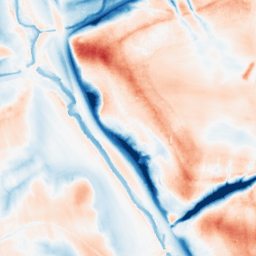
Category: trend_removal
Decomposition family: local_polynomial
Decomposition parameters: window_size: 51
degree: 3
Upsampling method: sinc_hamming
Upsampling parameters: scale: 8
kernel_size: 16
Upsampling scale: 8